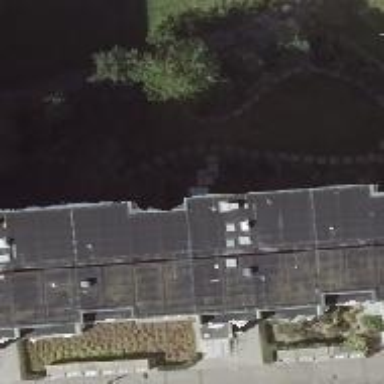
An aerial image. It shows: Building with apartments and flat roof.